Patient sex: M
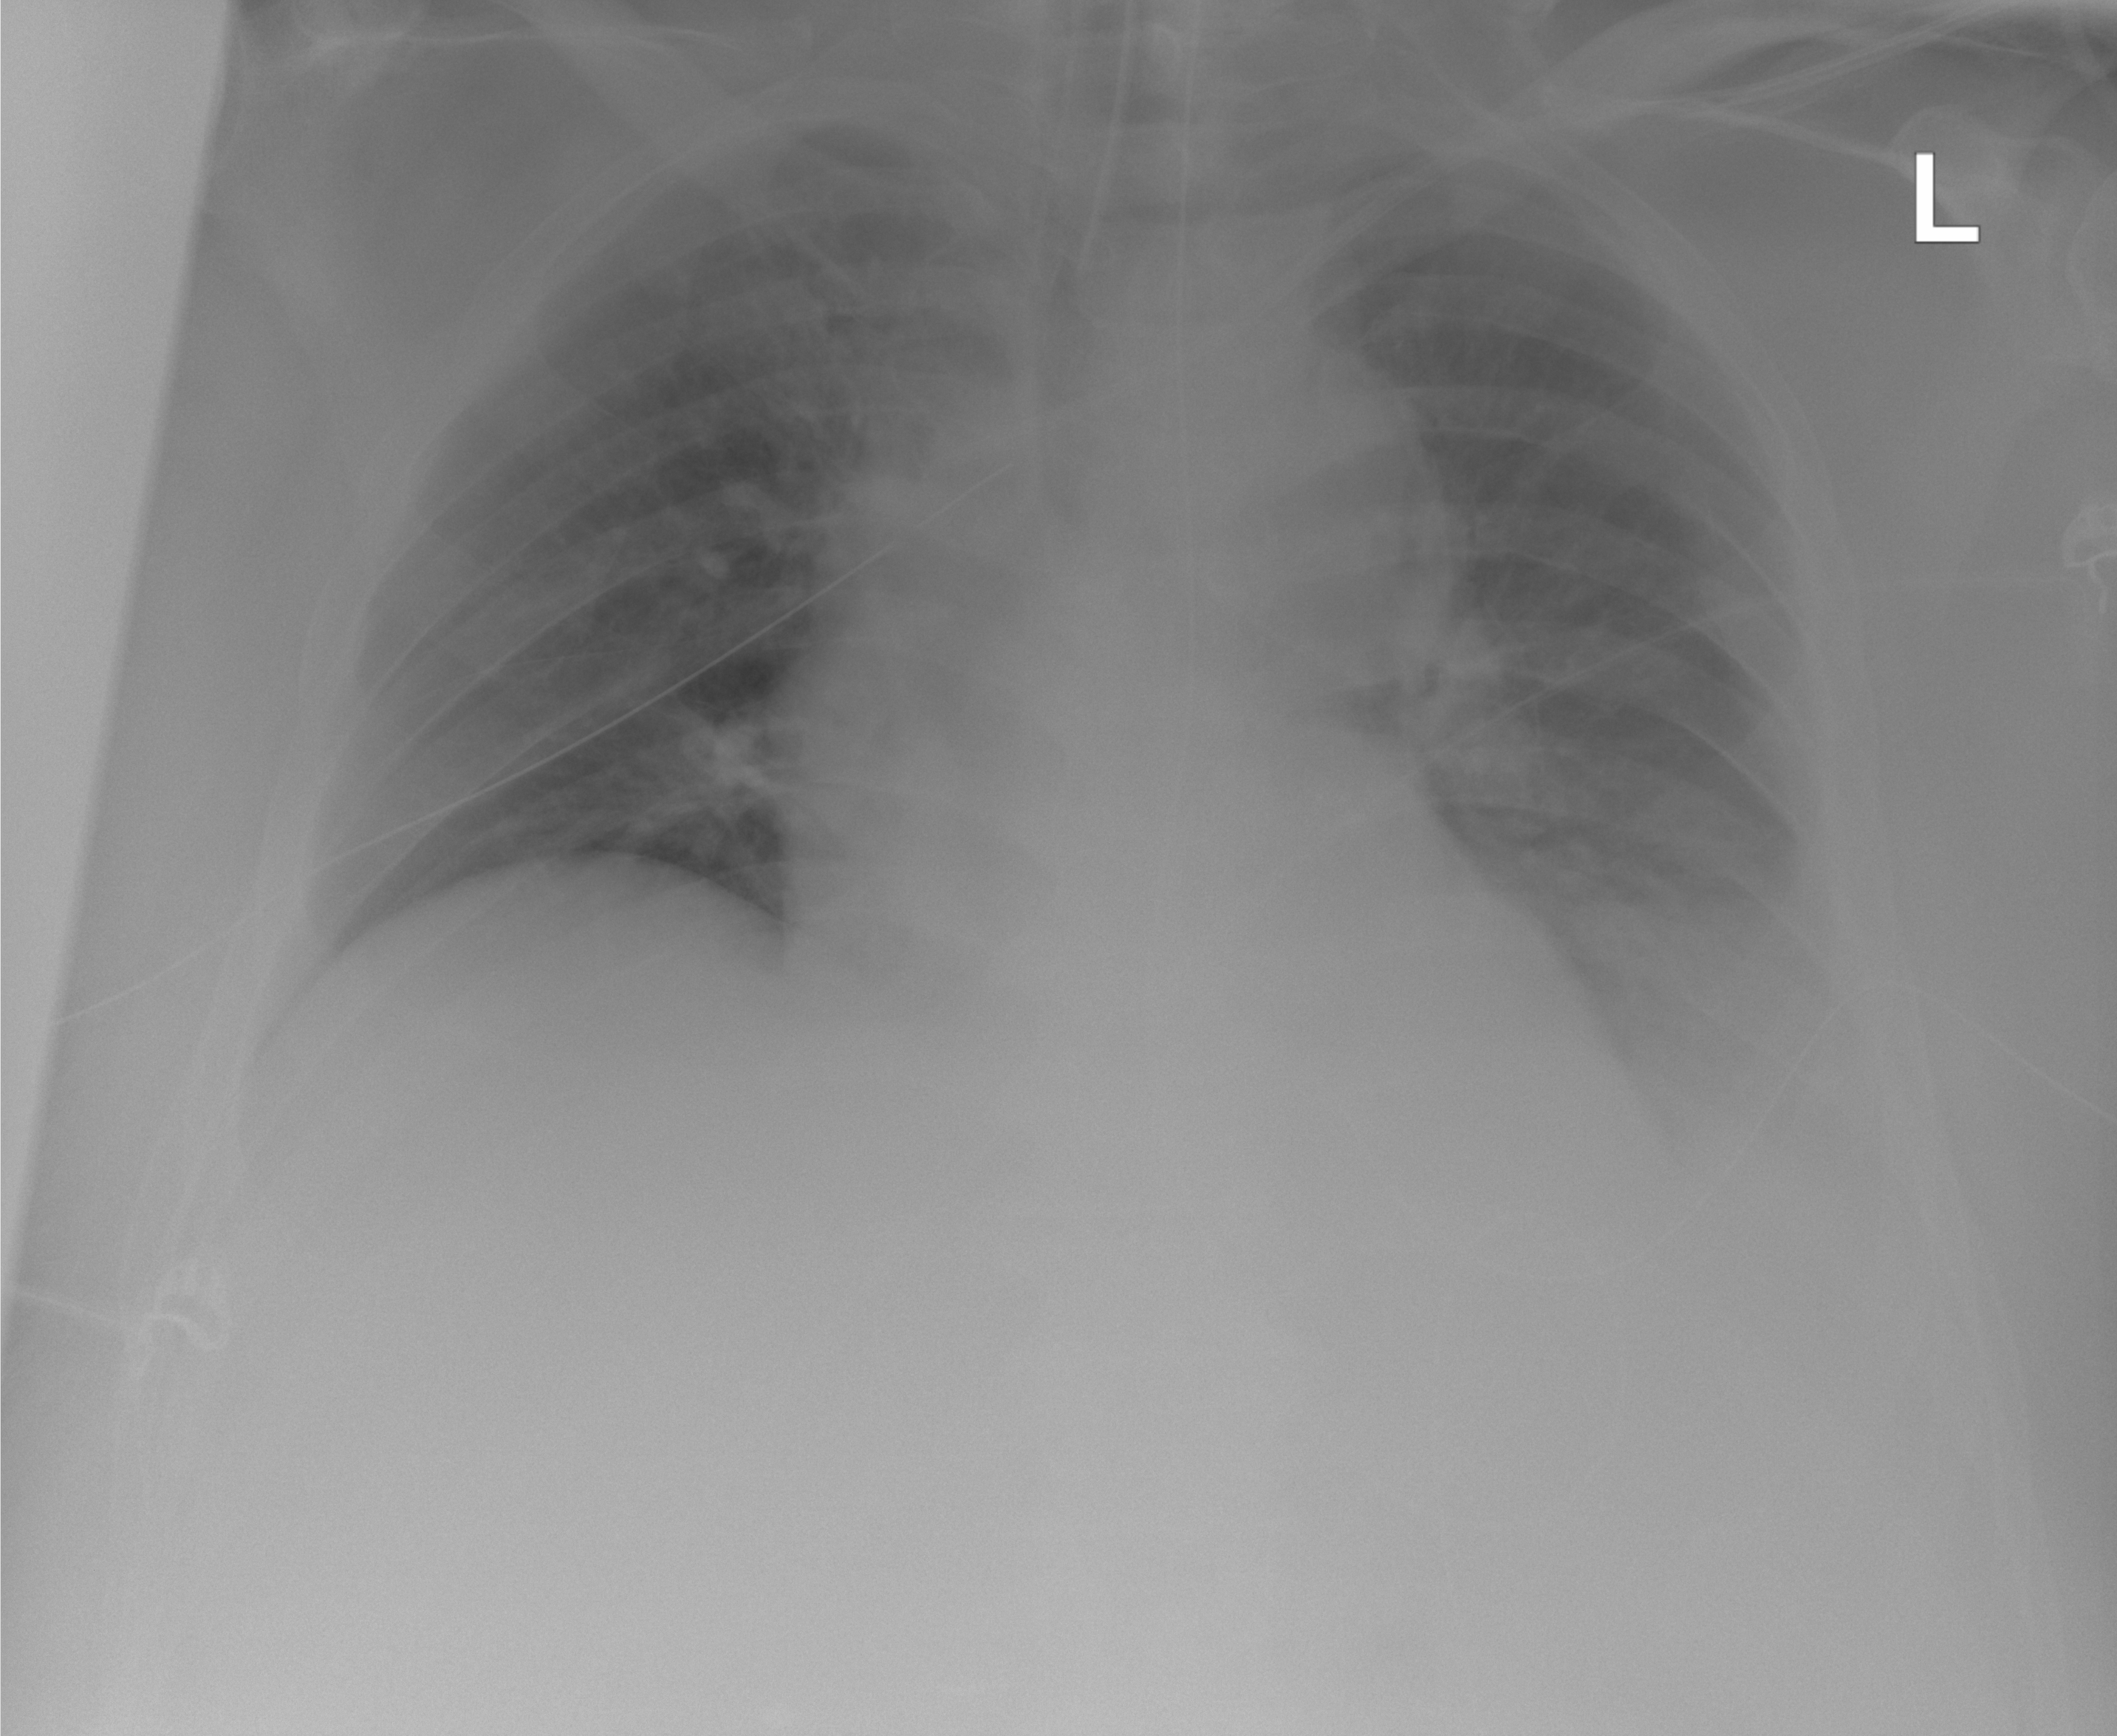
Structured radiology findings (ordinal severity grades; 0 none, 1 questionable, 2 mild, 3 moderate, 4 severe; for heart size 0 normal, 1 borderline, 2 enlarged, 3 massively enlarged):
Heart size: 0
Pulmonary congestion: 0
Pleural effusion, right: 0
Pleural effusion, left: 2
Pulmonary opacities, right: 0
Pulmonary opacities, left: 0
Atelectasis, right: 0
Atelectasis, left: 2